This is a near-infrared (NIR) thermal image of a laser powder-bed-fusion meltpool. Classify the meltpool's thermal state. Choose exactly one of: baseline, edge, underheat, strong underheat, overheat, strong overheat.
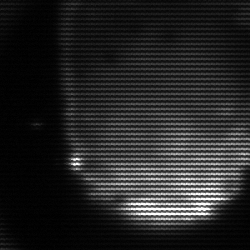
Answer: edge